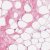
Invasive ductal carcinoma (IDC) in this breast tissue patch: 0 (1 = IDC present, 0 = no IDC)